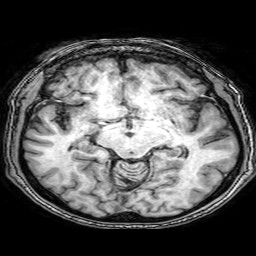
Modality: T1w
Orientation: coronal
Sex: male
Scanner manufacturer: philips
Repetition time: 0.00819 s
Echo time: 0.00375 s